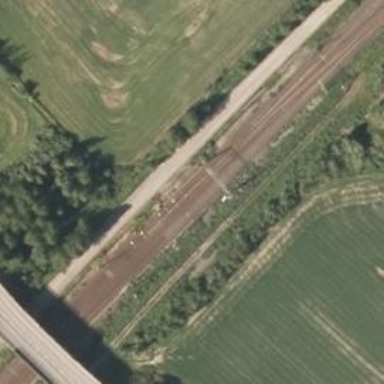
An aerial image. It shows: Railway track with continuous electrified contact line.